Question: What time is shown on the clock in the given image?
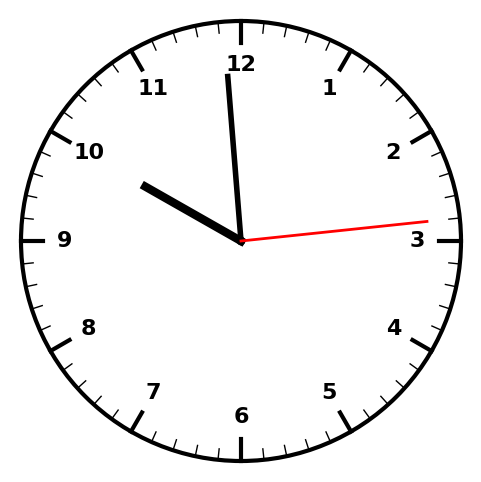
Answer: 09:59:14